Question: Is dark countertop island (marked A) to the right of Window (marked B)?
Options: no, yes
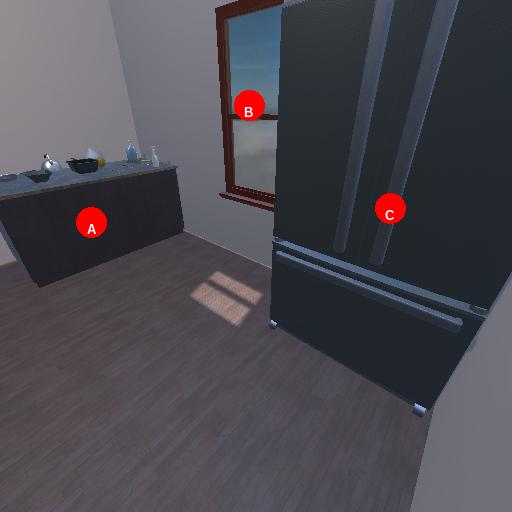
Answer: no